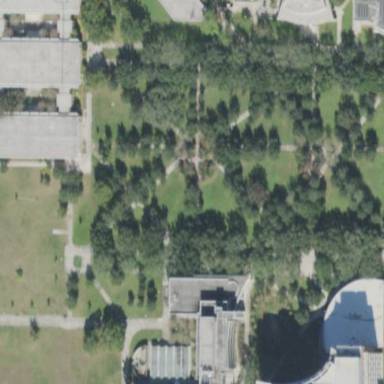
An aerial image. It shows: Park with trees providing shade.